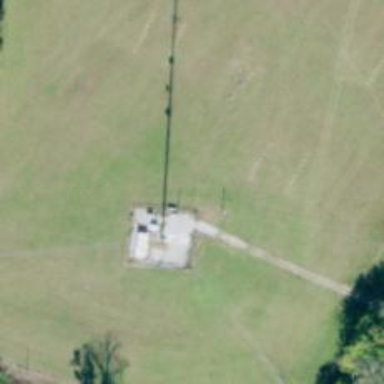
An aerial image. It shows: Mast tower used for communication.